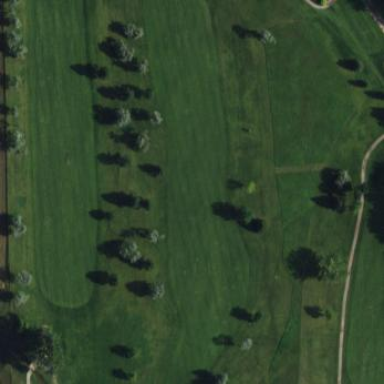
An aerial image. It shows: Golf fairway in the image.